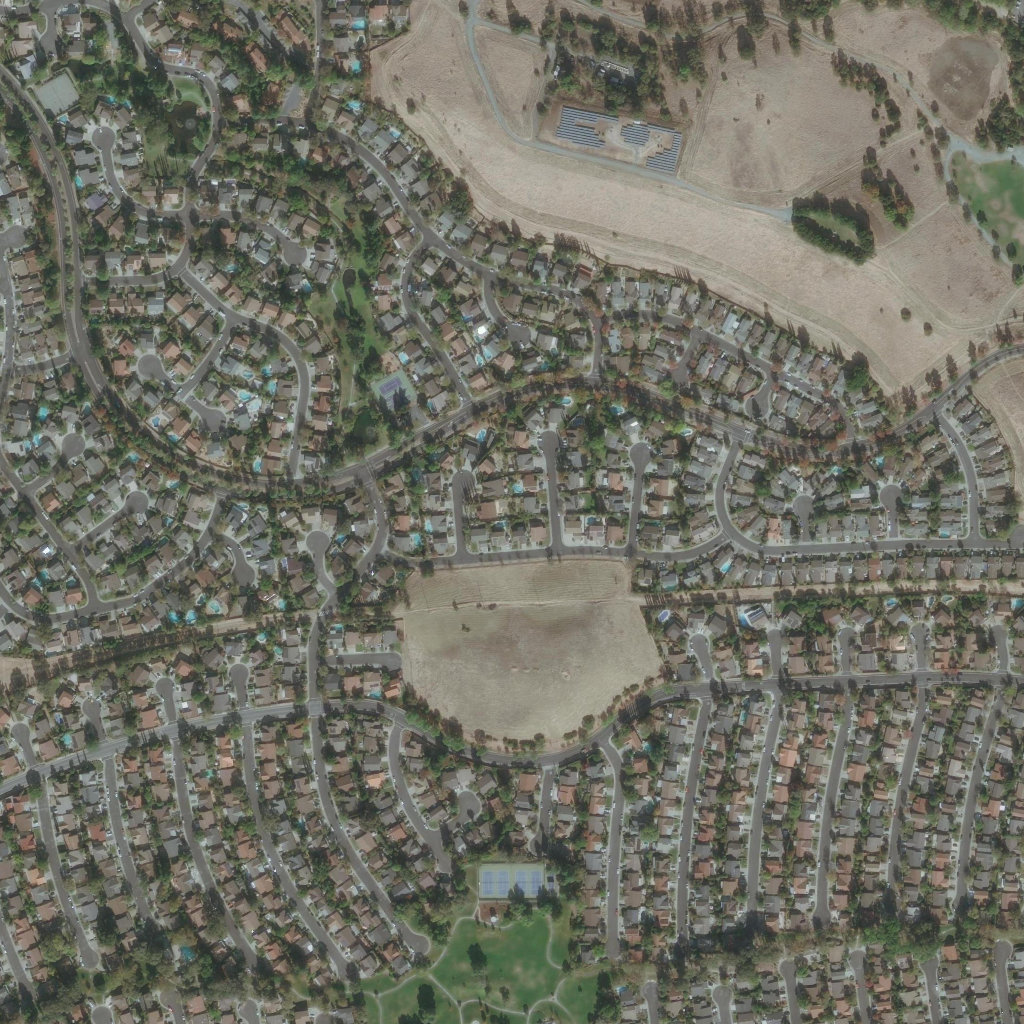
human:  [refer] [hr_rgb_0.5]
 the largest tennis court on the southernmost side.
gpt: <box>[[46, 84, 53, 88, 0]]</box>